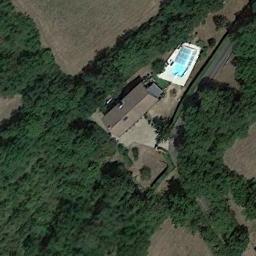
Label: sparse_residential